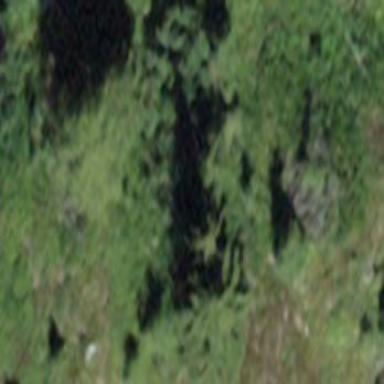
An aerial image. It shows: Forest area.